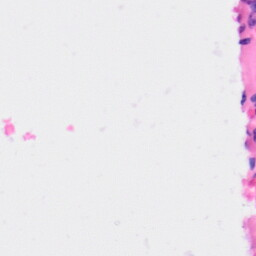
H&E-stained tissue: Kidney